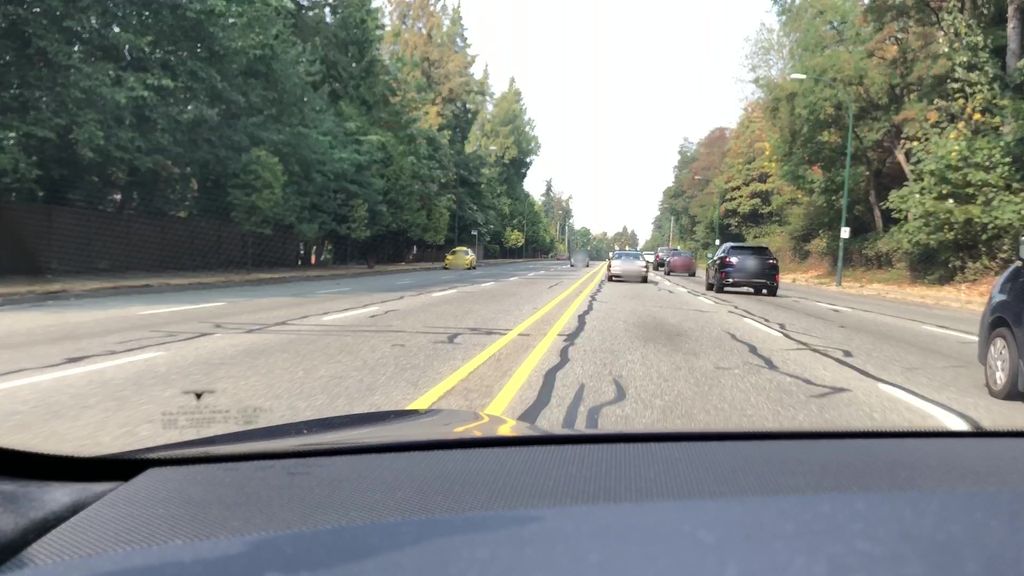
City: vancouver